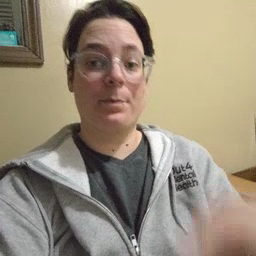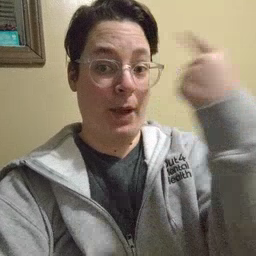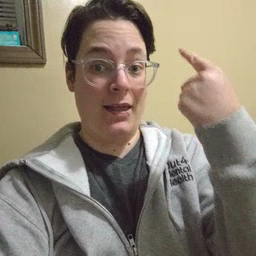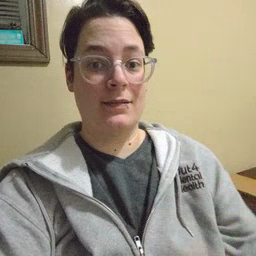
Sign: black